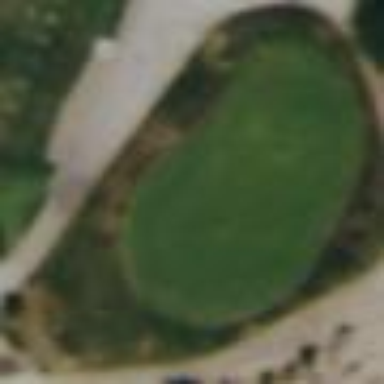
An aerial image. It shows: Rough area on grassy golf course.